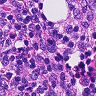
Metastatic tissue present: no